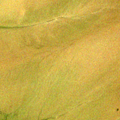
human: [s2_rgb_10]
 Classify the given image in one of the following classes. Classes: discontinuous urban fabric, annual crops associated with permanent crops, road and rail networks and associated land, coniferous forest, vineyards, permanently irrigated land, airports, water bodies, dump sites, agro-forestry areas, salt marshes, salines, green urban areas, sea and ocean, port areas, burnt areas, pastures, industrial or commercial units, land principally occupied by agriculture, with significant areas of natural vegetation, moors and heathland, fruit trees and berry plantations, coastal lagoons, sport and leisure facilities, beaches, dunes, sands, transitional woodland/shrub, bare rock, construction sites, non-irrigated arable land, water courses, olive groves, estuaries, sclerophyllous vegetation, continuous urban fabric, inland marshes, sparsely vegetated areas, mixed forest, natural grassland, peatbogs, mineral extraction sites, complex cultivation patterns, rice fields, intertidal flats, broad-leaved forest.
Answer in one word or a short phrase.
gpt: intertidal flats, estuaries